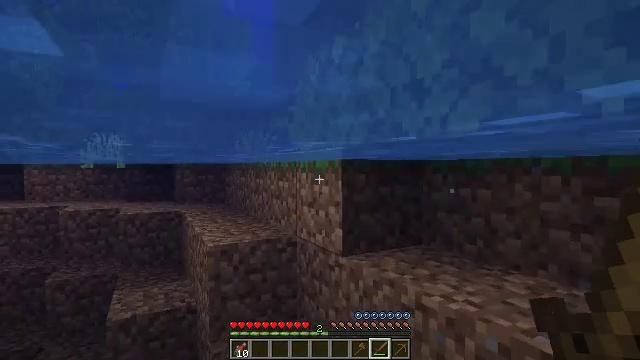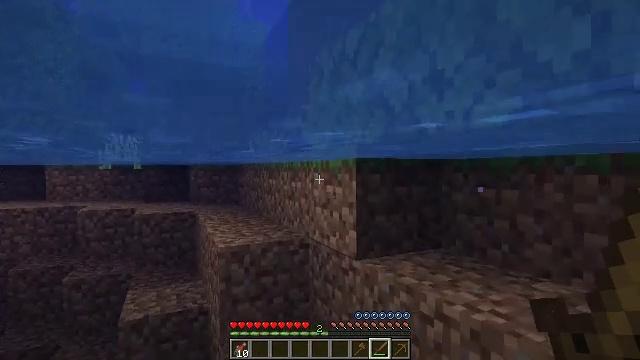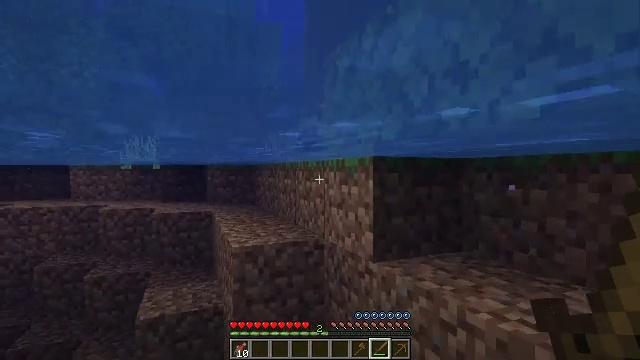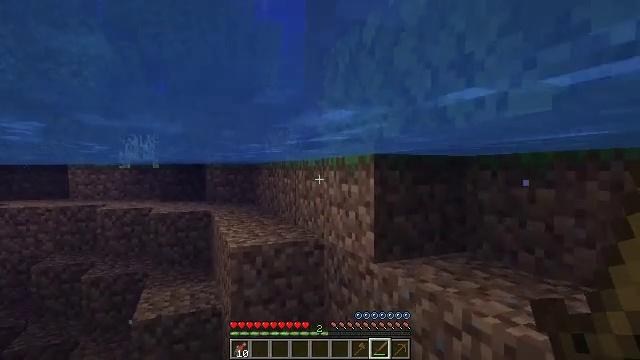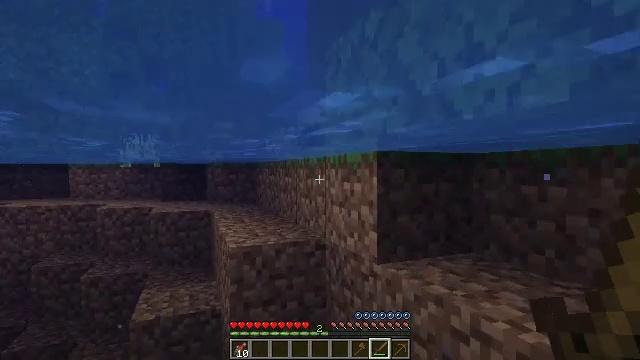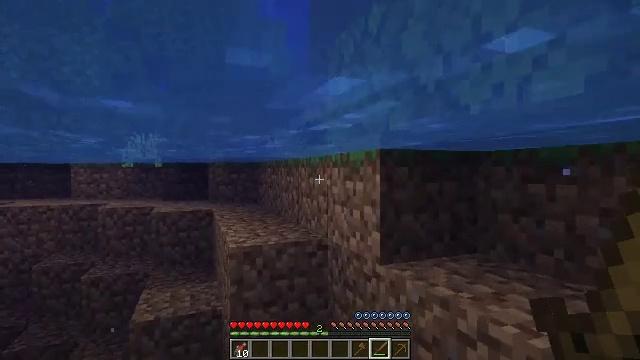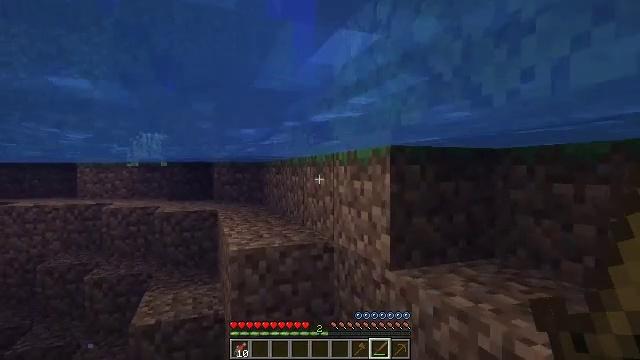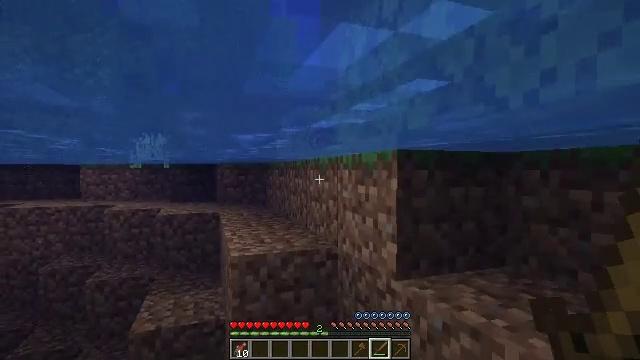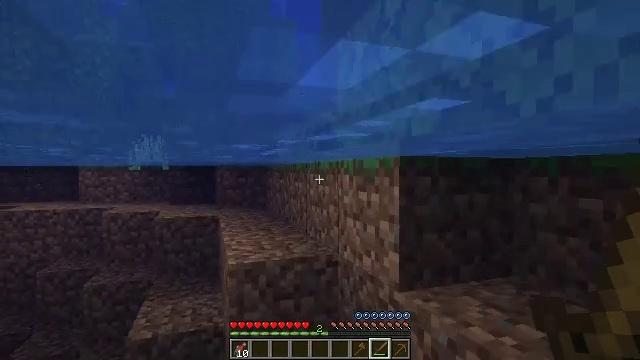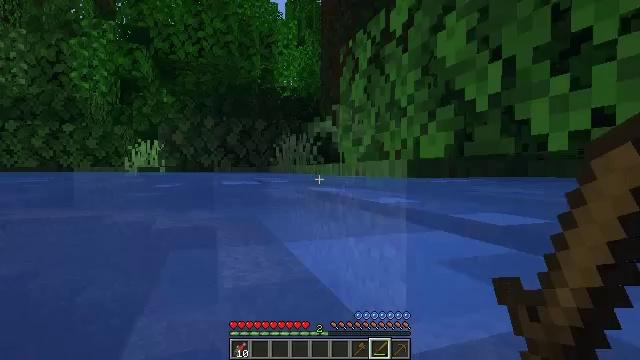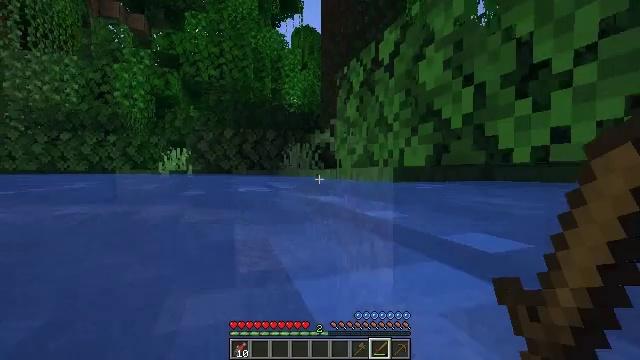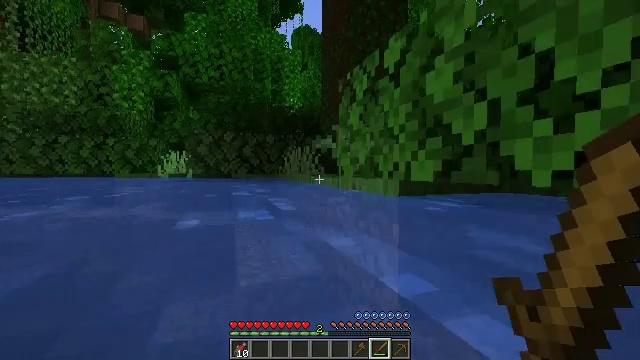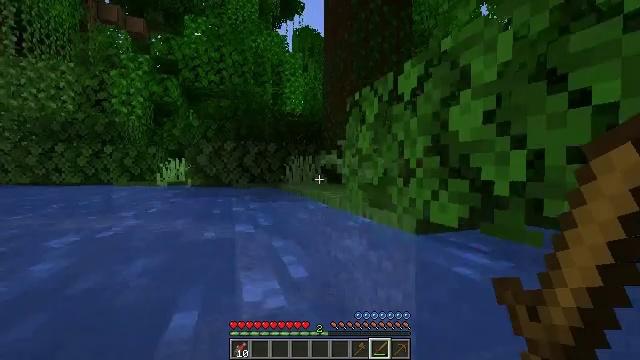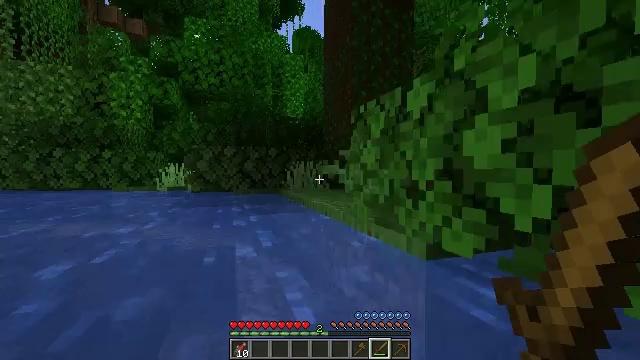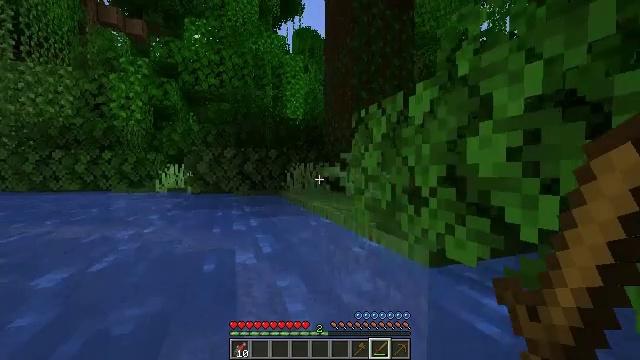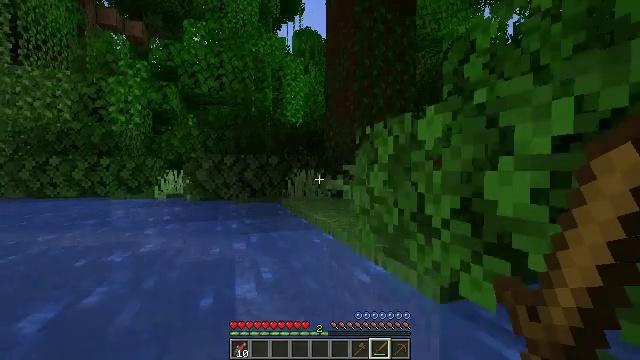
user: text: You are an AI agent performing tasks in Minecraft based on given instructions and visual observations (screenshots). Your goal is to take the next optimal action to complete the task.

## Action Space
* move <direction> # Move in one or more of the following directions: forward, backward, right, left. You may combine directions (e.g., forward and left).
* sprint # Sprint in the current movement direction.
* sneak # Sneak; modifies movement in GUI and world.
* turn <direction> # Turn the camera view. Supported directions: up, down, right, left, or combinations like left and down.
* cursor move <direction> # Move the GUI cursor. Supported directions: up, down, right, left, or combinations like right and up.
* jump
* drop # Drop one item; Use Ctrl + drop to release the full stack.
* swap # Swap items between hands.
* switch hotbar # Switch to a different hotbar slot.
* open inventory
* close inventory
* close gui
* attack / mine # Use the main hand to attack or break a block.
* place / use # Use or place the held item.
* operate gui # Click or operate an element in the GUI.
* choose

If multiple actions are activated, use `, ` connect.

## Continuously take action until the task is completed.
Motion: motion action
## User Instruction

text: Attack the ground to gather sand.
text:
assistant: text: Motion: move forward, turn left
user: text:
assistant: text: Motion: move forward, turn left
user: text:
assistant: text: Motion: move forward
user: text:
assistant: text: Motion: move forward
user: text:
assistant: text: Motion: move forward
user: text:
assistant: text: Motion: move forward, turn left, jump
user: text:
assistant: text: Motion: move forward, jump
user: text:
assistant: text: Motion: move forward, jump
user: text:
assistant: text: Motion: move forward and move left, jump
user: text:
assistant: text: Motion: move forward and move left, jump
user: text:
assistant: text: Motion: move forward and move left, jump
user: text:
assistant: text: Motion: move forward and move left, jump
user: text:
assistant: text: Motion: move forward, jump
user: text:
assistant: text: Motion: move forward, jump
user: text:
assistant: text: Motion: move forward, jump
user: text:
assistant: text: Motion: move forward
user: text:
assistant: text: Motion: move forward
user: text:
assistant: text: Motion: move forward, turn down
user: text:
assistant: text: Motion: move forward, turn down
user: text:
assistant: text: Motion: move forward, turn down
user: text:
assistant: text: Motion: move forward, turn down
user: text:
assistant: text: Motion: move forward
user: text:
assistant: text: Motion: move forward
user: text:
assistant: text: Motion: move forward
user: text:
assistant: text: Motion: move forward
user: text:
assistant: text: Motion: move forward
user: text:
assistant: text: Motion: move forward
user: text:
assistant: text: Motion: move forward, turn right
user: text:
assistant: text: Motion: move forward, turn right
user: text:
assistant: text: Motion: move forward, turn right